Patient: sex M, age 25
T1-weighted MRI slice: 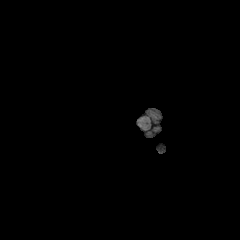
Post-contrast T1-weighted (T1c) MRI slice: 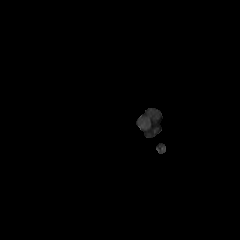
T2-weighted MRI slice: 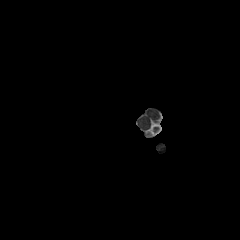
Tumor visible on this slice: no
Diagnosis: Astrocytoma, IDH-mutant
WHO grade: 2